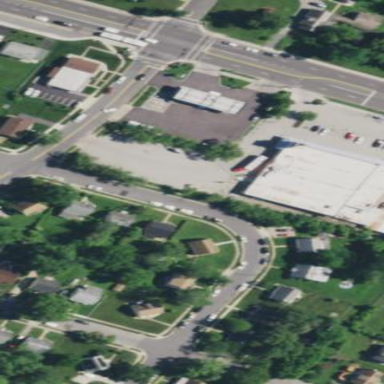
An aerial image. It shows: Retail building.